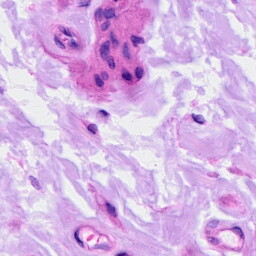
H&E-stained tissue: Ovarian